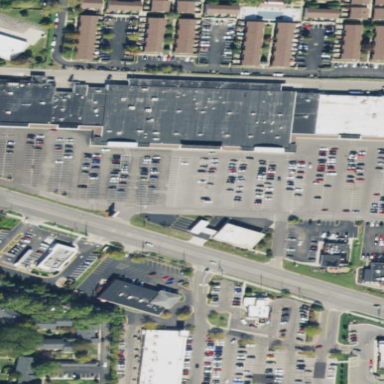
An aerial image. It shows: Mall.